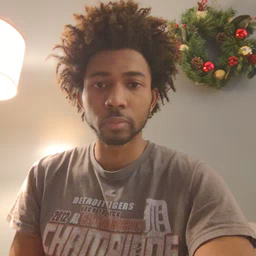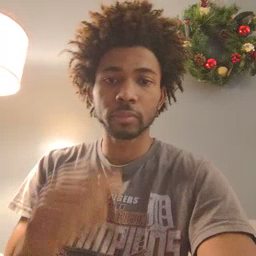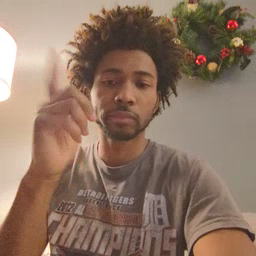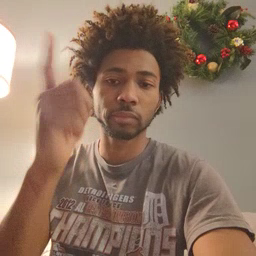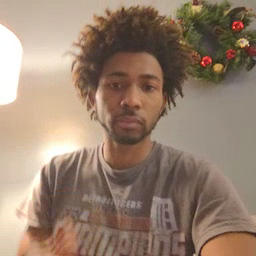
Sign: later